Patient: sex F, age 71
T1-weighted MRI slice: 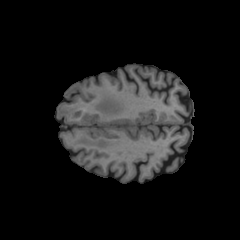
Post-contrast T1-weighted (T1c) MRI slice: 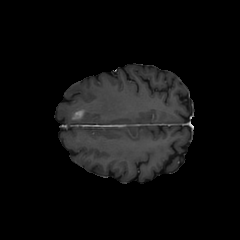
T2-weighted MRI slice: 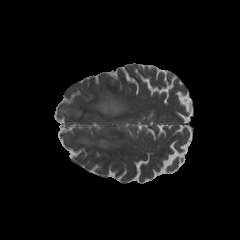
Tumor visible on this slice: yes
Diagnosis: Glioblastoma, IDH-wildtype
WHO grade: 4